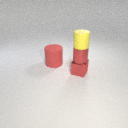
small red metal cube below small red metal cylinder